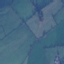
Land use / land cover: Pasture